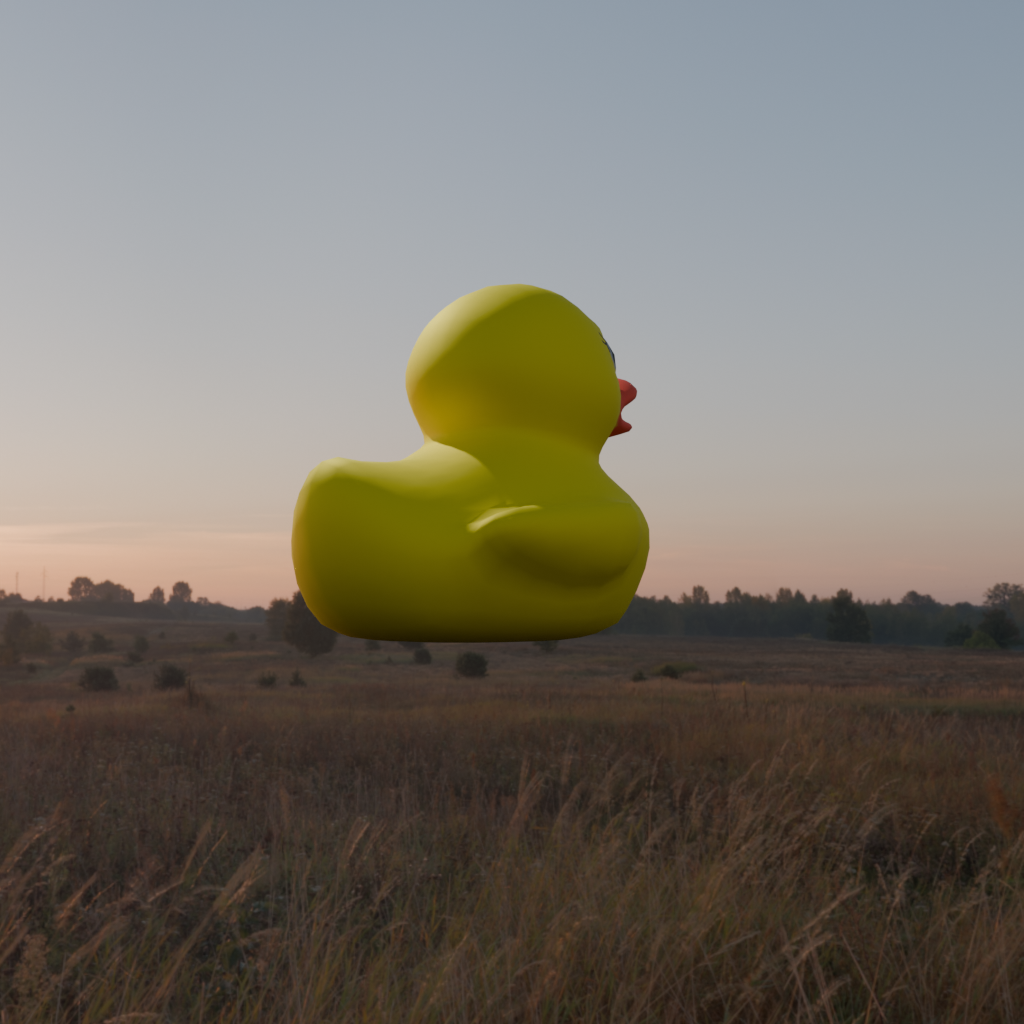
an image of a yellow rubber duck seen from <back_right> in a meadow at dawn with paths through the vegetation.